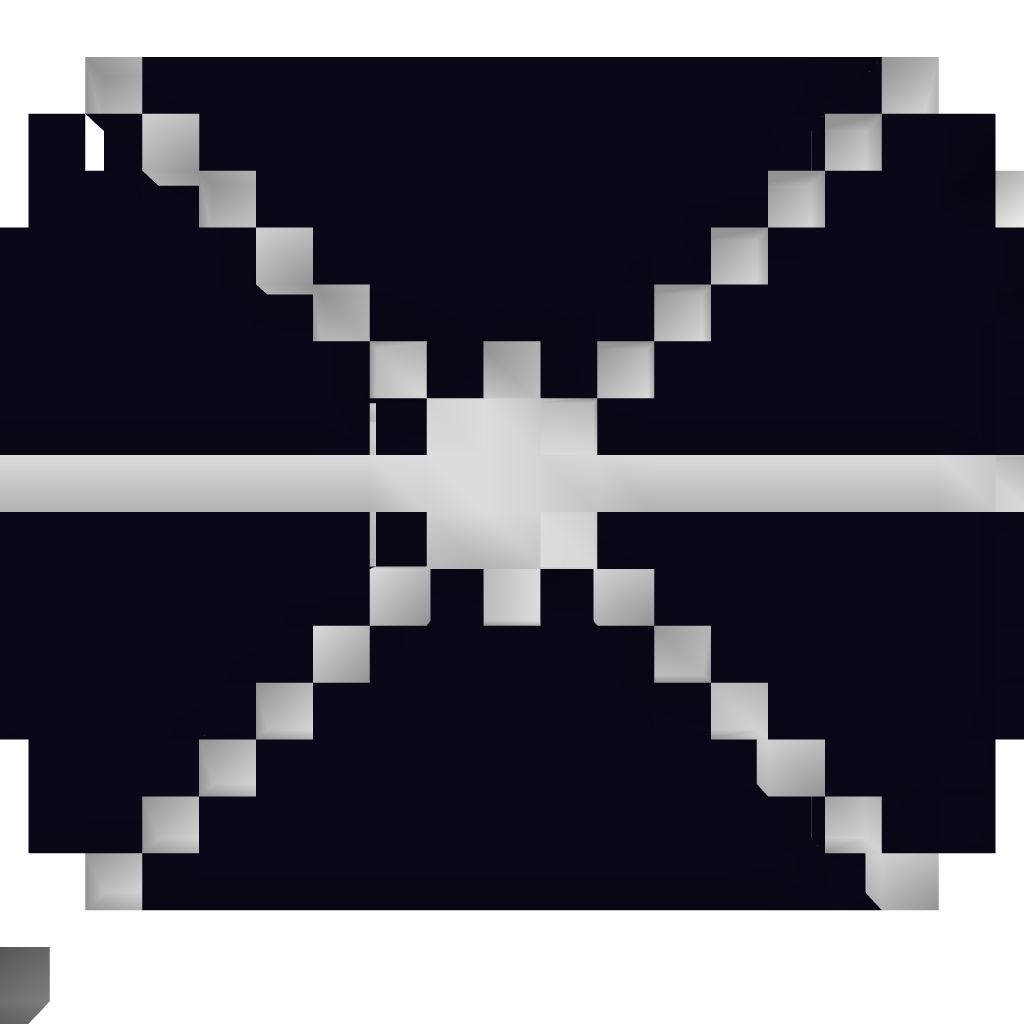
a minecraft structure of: Tie Fighter V1